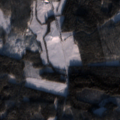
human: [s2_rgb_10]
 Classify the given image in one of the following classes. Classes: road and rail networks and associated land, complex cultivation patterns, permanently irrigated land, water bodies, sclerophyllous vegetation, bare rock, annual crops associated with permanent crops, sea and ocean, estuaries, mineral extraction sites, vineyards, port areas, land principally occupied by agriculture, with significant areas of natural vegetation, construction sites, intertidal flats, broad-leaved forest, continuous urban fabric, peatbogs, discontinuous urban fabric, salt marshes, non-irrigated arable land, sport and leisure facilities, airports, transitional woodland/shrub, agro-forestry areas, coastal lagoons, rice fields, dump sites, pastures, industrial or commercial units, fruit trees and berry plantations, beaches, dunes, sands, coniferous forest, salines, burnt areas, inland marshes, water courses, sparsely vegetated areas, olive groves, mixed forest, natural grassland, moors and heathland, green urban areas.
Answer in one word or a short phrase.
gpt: coniferous forest, mixed forest, transitional woodland/shrub, water bodies